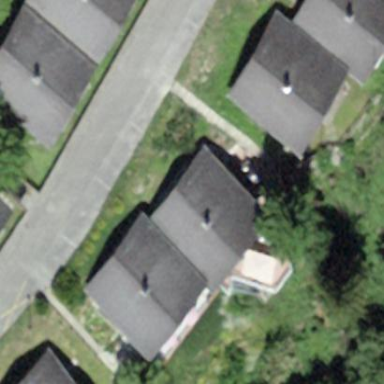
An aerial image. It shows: Detached building.